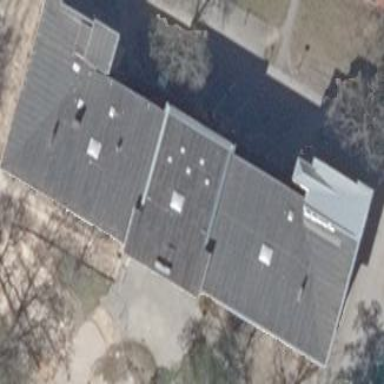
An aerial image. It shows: Historic hospital building with hipped roof.